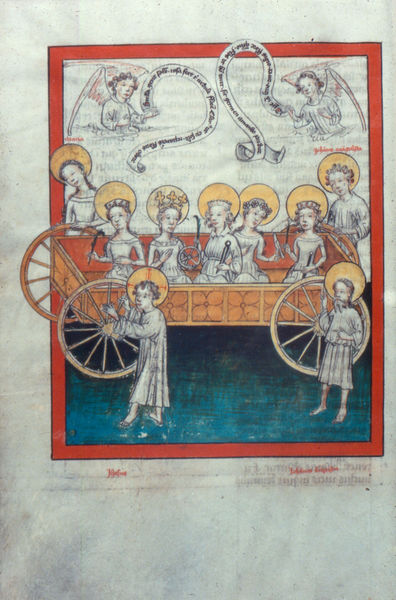
Titel: Speculum Virginum
Institution: Steinfurt, Archiv des Fürsten zu Bentheim und Steinfurt
Schlagwörter: blau, flügel, gemälde, weiß, frauen, gelb, menschen, blumen, rot, rahmen, bild, gold, krone, räder, engel, schrift, stab, kutsche, speichen, rad, wagen, buch, seite, illustration, heiligenschein, nimbus, götter, rollen, königin, heilige, maria, schriftband, speiche